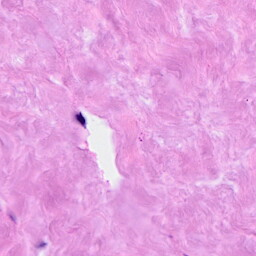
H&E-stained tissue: Breast